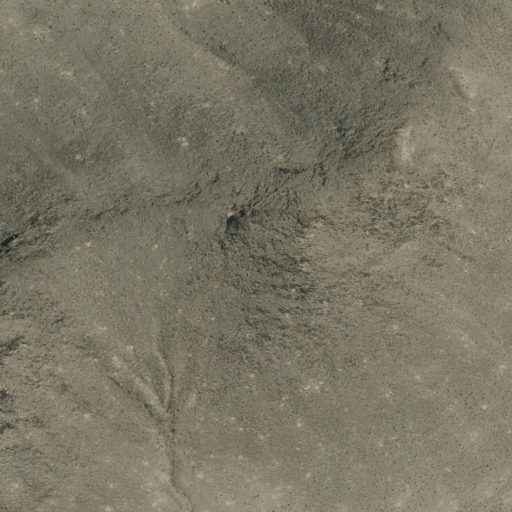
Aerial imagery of cliff(s) in Utah named Black Point containing only shrub